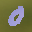
Label: 0